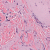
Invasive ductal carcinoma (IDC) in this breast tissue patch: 1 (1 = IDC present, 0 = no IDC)